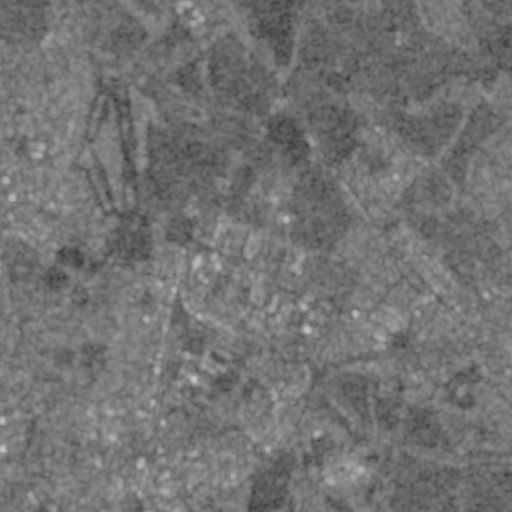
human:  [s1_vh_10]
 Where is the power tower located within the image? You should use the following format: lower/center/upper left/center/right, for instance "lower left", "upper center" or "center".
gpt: The power tower is located in the lower right of the image.
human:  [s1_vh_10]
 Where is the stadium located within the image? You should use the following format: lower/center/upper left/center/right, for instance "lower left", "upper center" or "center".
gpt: The stadium is located in the lower center of the image.
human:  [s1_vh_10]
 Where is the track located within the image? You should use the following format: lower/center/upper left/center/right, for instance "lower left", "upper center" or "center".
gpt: The track is located in the center left of the image.
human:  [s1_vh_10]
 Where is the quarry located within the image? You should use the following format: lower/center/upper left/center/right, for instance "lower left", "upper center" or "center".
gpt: There is no quarry in the image.

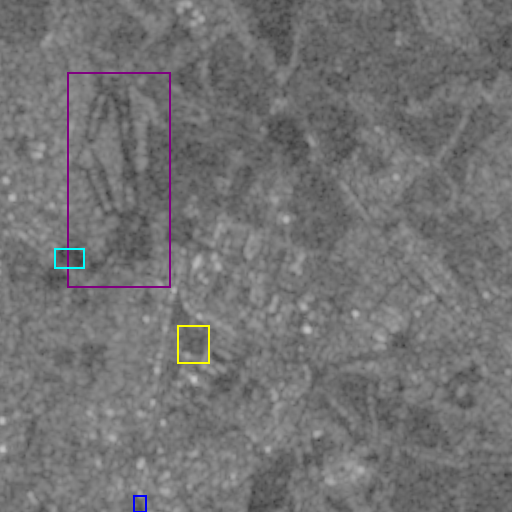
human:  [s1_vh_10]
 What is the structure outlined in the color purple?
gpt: The structure outlined in purple is a park.
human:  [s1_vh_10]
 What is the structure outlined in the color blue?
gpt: The structure outlined in blue is a parking lot.
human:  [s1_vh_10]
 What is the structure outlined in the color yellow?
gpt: The structure outlined in yellow is a stadium.
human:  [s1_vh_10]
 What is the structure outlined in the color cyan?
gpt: The structure outlined in cyan is a track.
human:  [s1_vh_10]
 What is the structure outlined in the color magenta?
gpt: There is no magenta outline.